Chest X-ray:
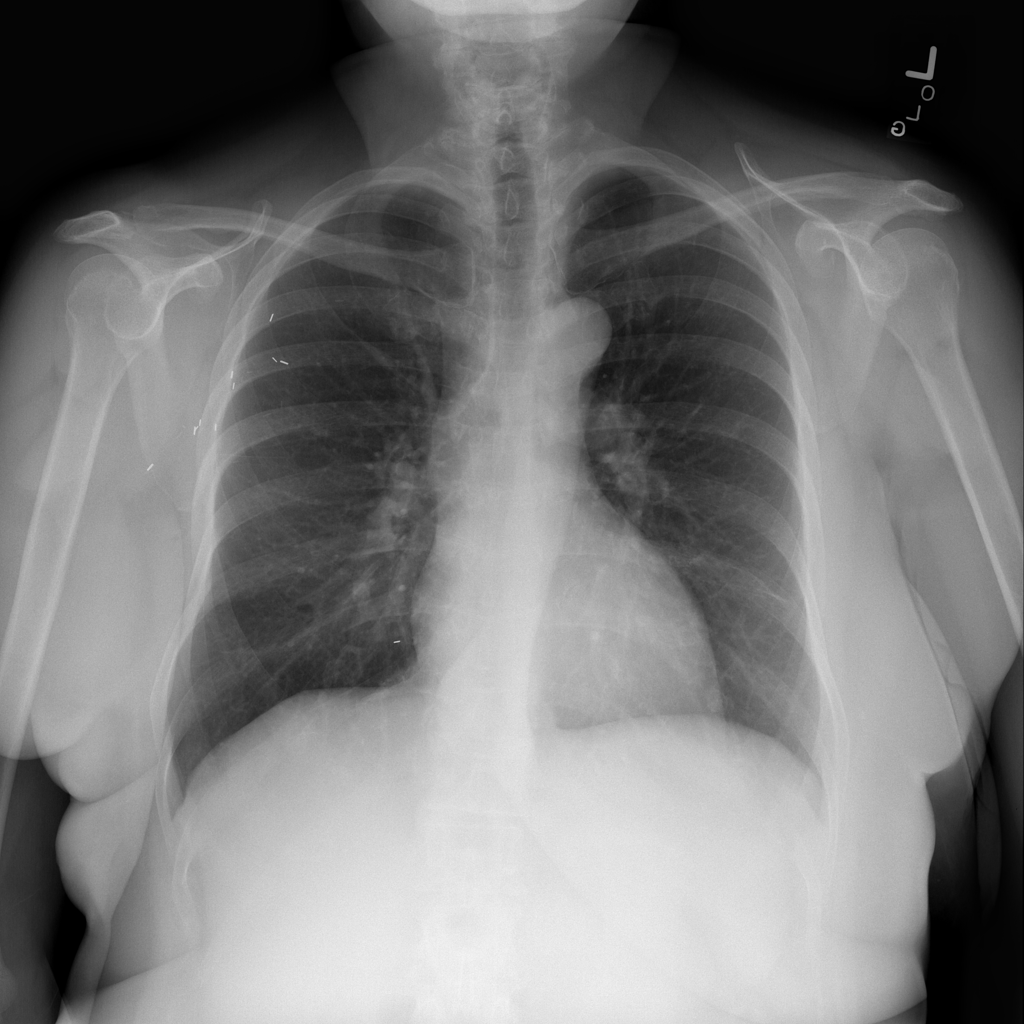
No abnormal finding: yes